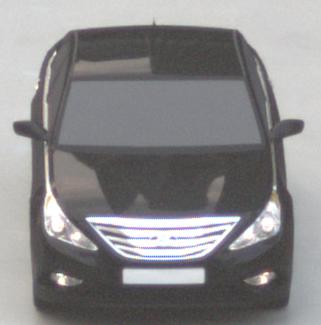
Make: Hyundai
Model: Sonata
Detailed model: Gen. 6 YF
Model produced from: 2009
Model produced until: 2016
Doors: 4
Color: black
Road condition: wet road
Daytime: morning or afternoon
Contrast: low contrast